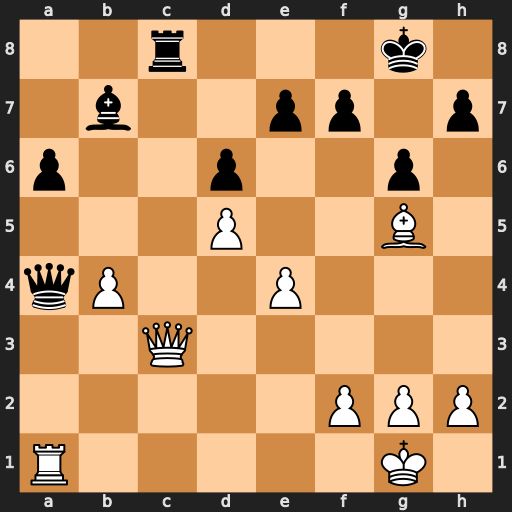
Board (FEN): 2r3k1/1b2pp1p/p2p2p1/3P2B1/qP2P3/2Q5/5PPP/R5K1
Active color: w
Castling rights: -
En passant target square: -
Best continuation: Qxc8+ Bxc8 Rxa4